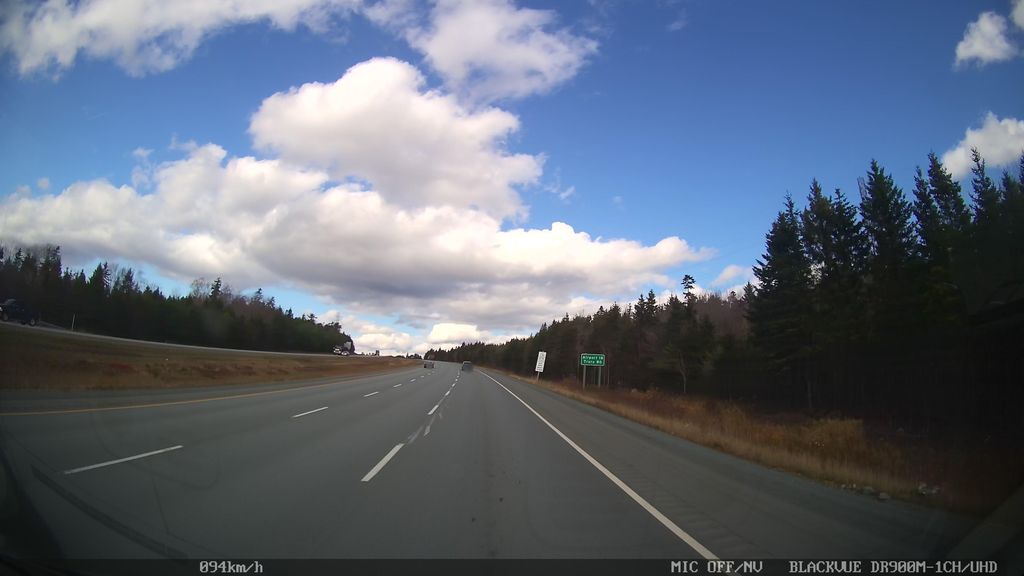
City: halifax